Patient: sex M, age 48
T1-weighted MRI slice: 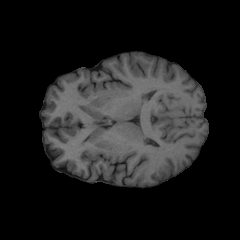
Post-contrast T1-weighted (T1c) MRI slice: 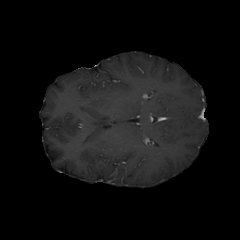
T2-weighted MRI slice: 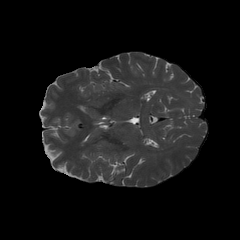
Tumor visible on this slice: no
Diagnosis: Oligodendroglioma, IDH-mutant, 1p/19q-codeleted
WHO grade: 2